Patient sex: M
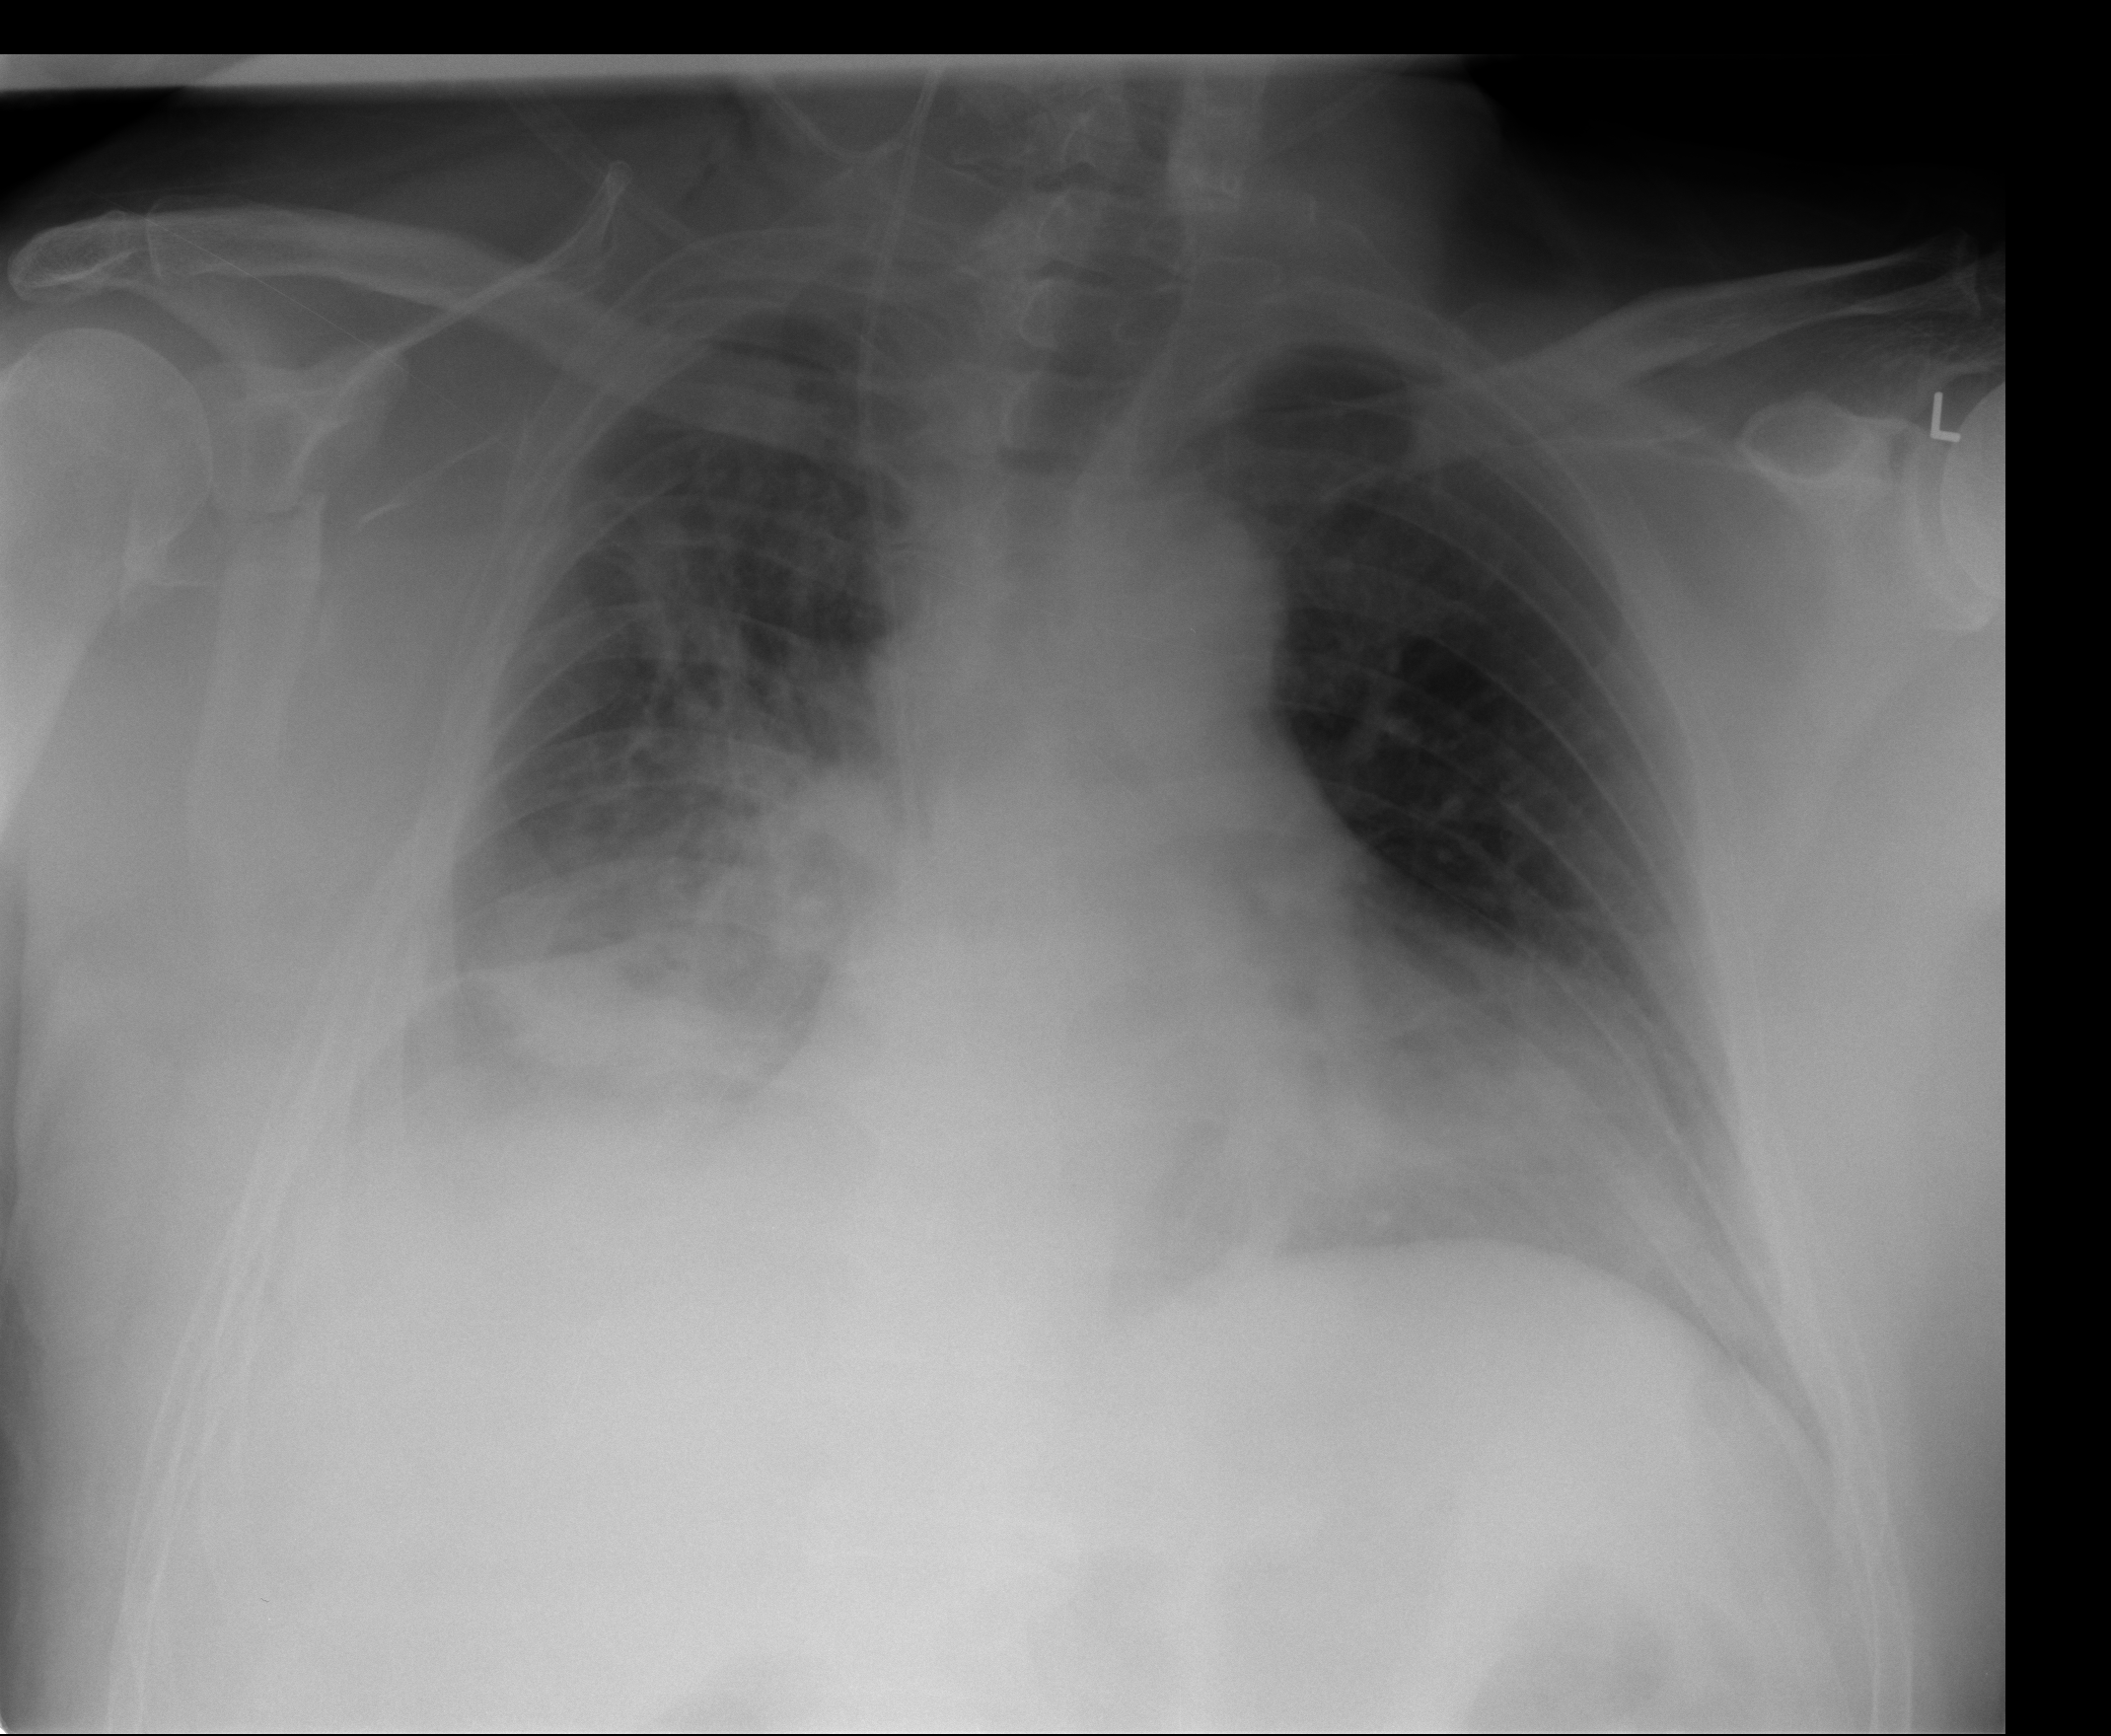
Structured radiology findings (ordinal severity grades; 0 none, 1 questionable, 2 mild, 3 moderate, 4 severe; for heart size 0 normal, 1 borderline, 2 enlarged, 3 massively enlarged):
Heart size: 2
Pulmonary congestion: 2
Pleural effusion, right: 2
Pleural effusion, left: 1
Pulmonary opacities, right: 2
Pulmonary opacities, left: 0
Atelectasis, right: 3
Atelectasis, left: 2